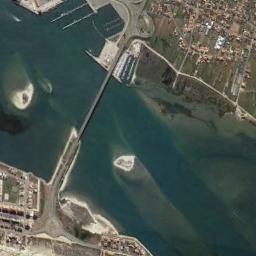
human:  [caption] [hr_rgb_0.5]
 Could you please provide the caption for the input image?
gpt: Both sides of the river are bare land .

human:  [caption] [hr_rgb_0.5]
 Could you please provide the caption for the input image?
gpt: There is a bridge over the river between some buildings and grass .

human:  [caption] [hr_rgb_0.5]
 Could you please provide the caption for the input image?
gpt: A bridge is built on a blue river while the river has some channel bars, And the residential area on both sides of the river .

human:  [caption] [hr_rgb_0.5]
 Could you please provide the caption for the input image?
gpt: A bridge connects the land on both sides of the blue-blue river  There are many buildings and roads on the land  There are several sandbanks in the middle of the river .

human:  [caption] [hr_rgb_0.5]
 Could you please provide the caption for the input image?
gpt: Many green plants are around the bridge .